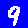
Digit: 9